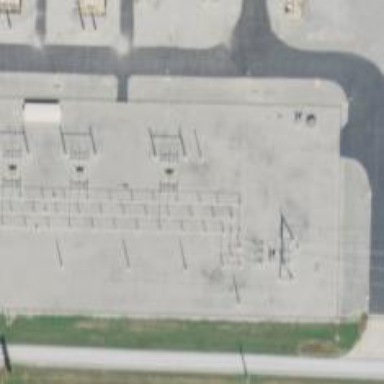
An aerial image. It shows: Switch for power supply.